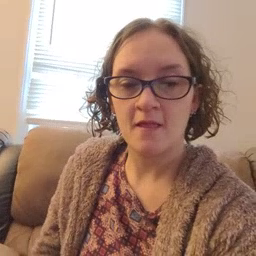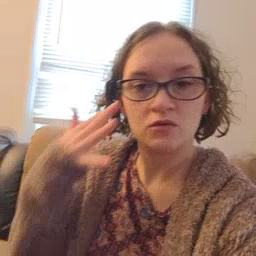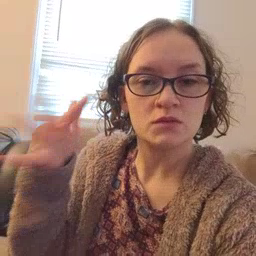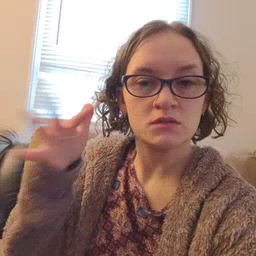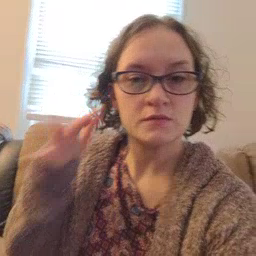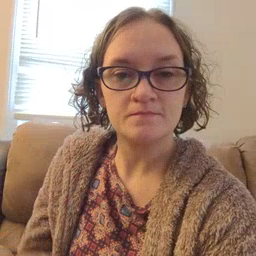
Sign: noisy